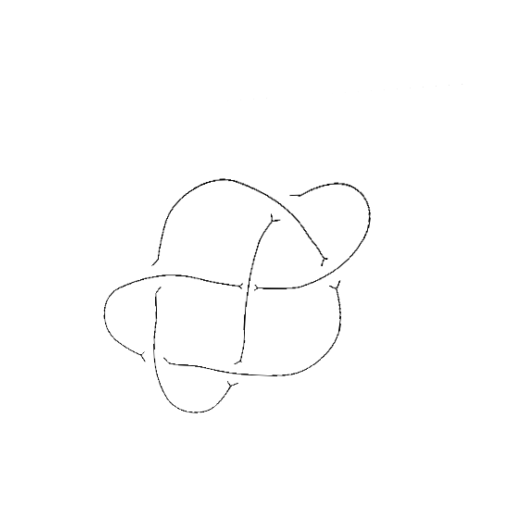
Crossing number: 6